Question: Following error shown when trying to add my first contribution in Microsoft script center. I am looking to add script to azure automation runbook gallery.

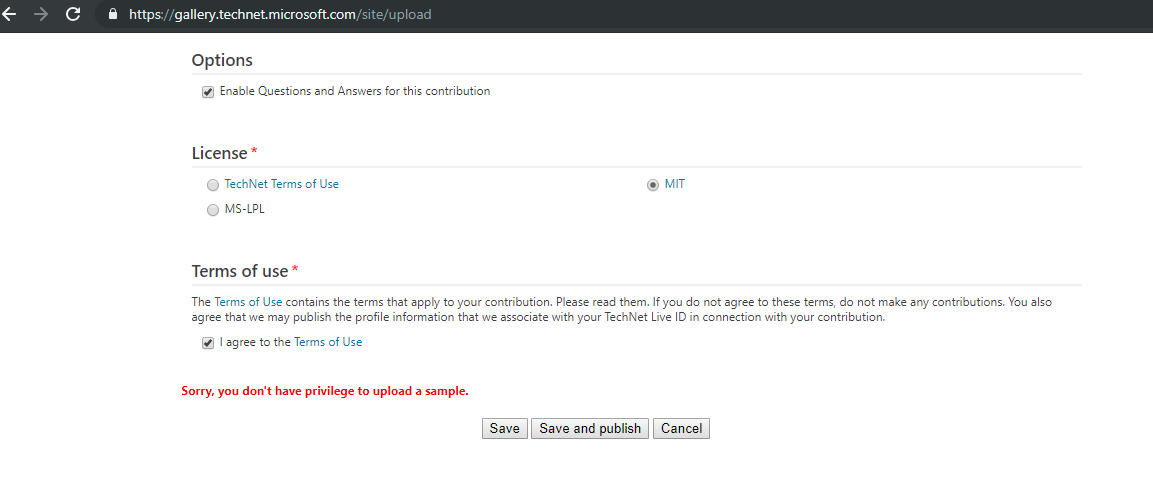
Answer: Your post is not a code issue but a resource access issue on a site the Stack Overflow does not control, as per your error message.
You should reach directly to the scriptcener / powershellgallery owners/managers to address why you are having this issue.
There are many blog posts on how to do this type of submissions, generally speaking.
<URL>
<URL>